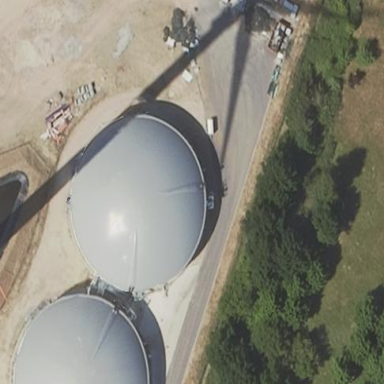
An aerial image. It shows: Storage tank building.